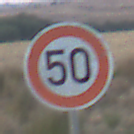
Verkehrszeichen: Geschwindigkeit50
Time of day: SunriseSunset
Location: Outdoor (Nature)
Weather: Clear
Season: Winter
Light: Natural